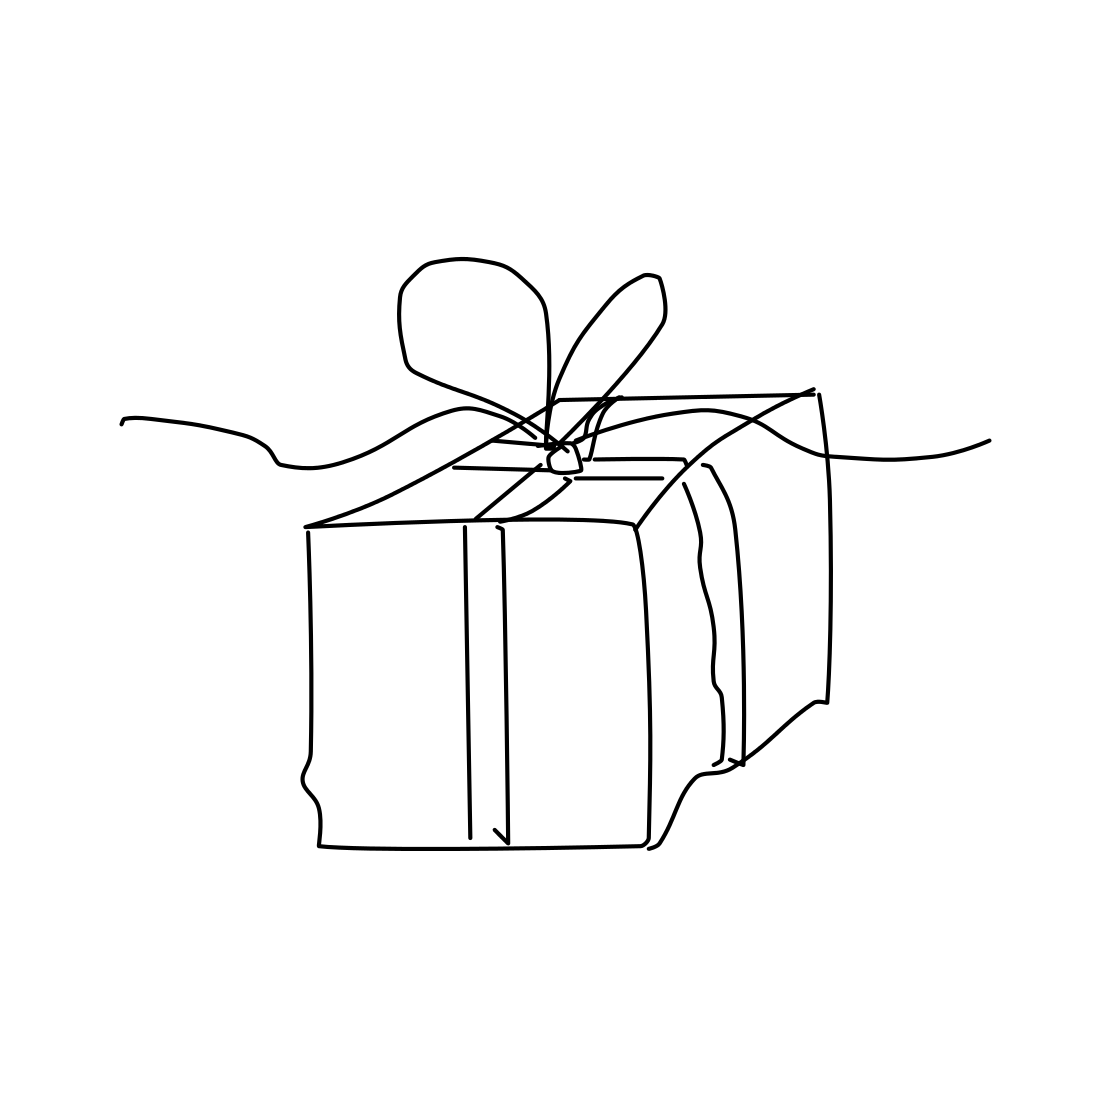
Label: present